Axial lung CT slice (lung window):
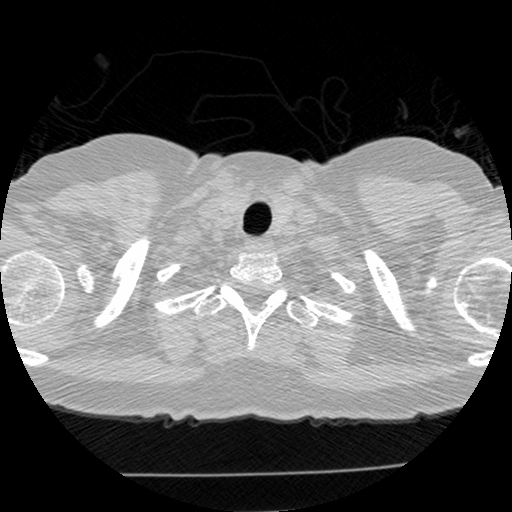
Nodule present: no